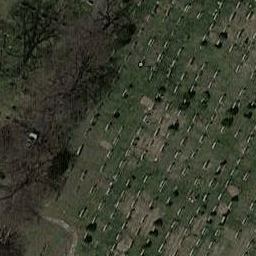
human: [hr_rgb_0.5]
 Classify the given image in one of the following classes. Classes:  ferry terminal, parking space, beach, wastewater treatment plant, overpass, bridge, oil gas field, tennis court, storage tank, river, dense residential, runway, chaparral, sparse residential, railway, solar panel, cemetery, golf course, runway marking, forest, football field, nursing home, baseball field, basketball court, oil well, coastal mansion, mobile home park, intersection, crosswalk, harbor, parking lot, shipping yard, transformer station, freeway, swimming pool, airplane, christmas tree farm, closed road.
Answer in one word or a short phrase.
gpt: cemetery